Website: home-depot
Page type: cart
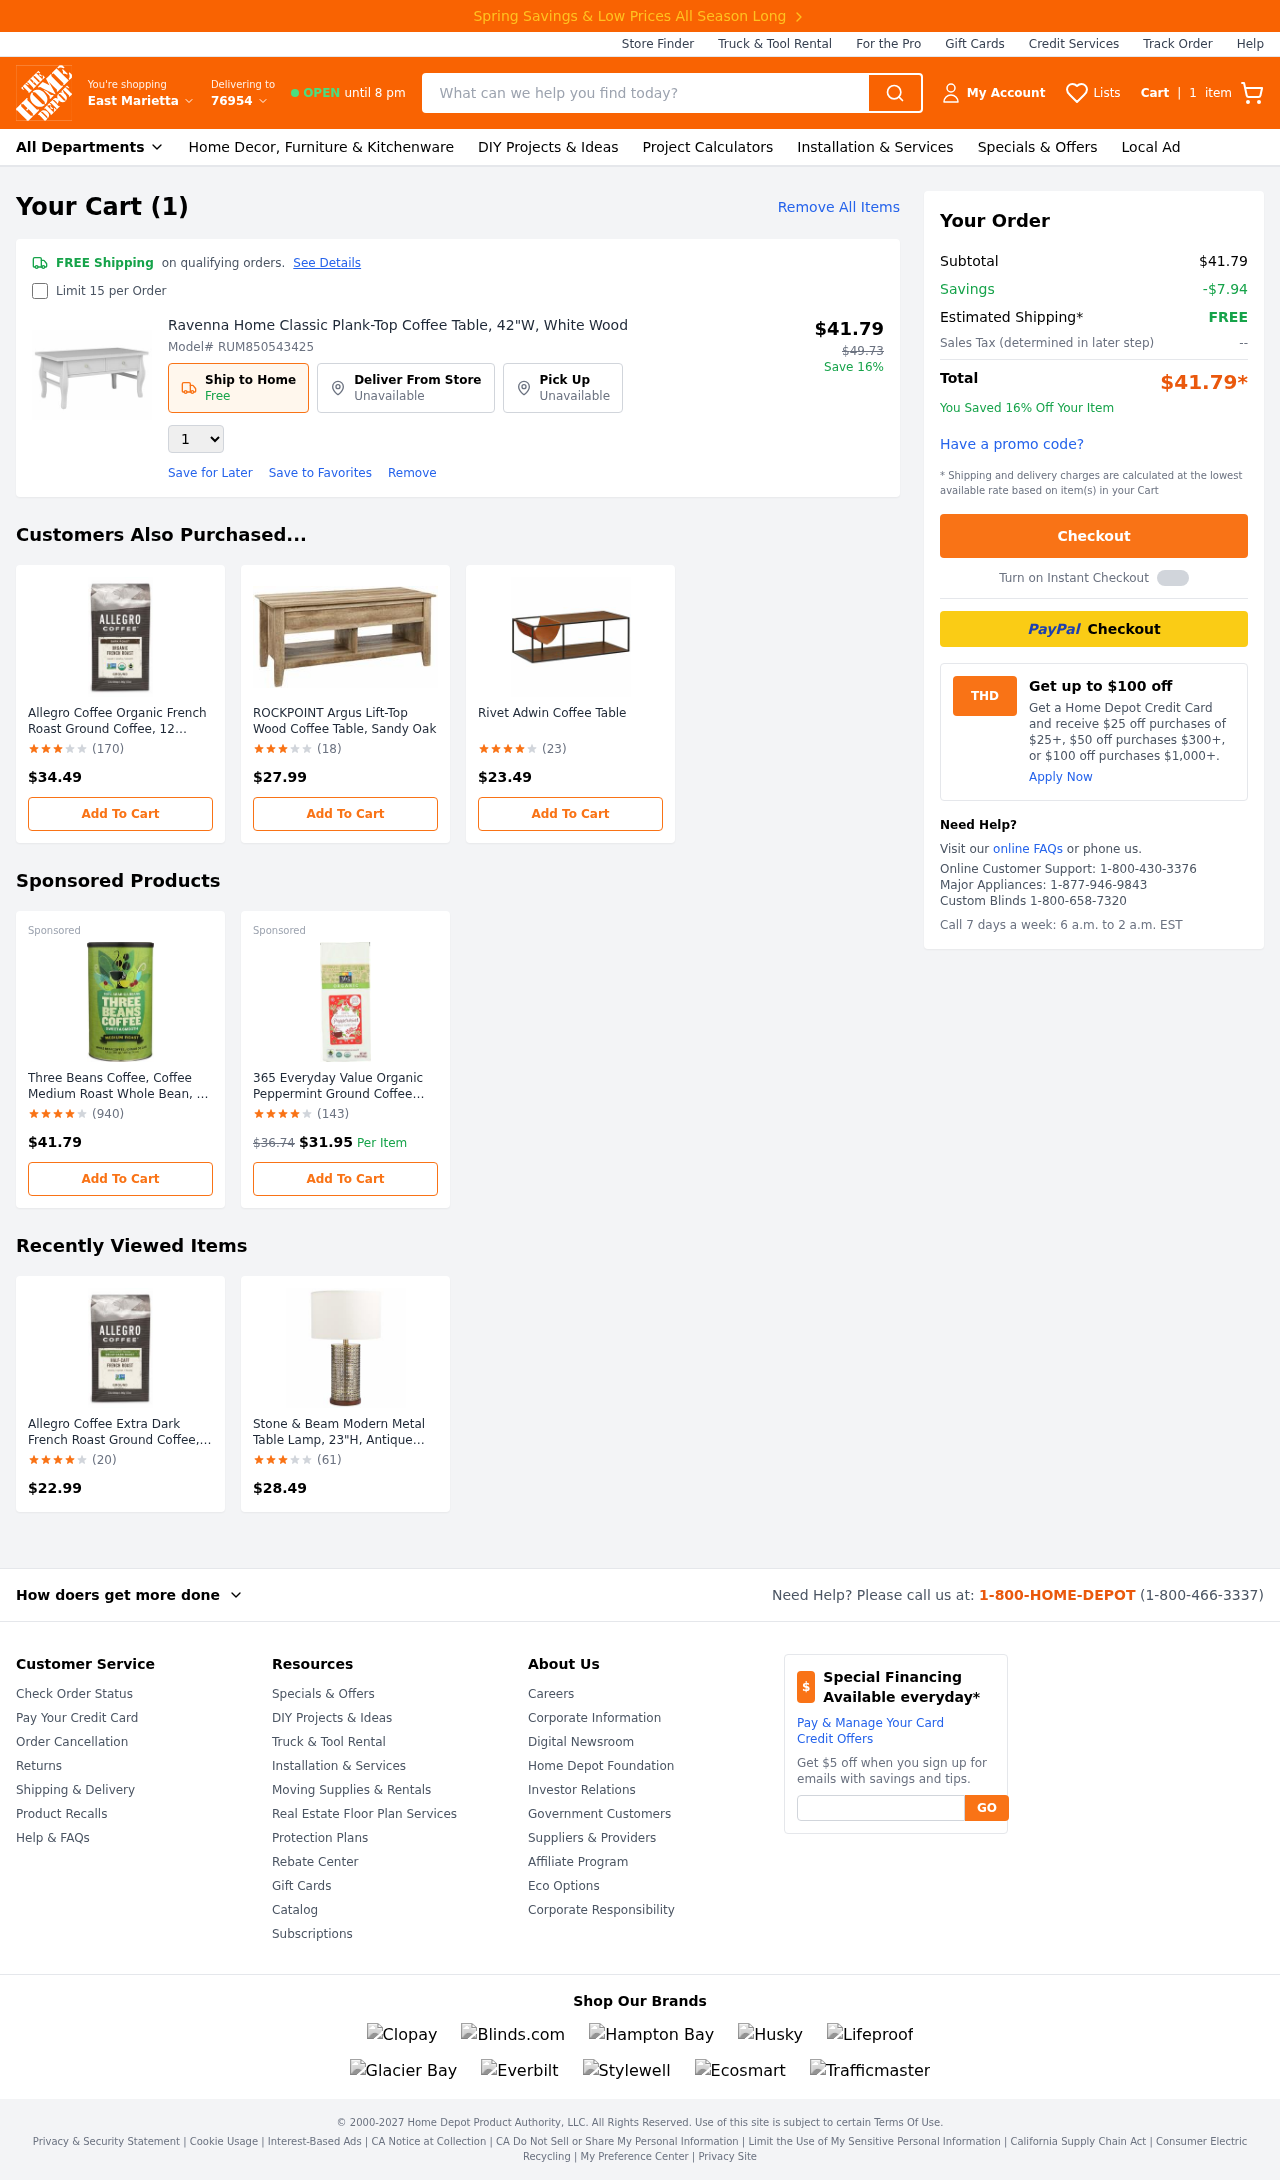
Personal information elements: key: PII_POSTCODE
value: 76954
Product elements: key: PRODUCT1_NAME
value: Ravenna Home Classic Plank-Top Coffee Table, 42"W, White Wood
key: PRODUCT1_PRICE
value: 41.79
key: PRODUCT1_QUANTITY
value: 1
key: PRODUCT2_NAME
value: Allegro Coffee Organic French Roast Ground Coffee, 12 Ounce
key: PRODUCT2_NUM_RATINGS
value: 170
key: PRODUCT2_PRICE
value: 34.49
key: PRODUCT2_RATING
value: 3.9
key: PRODUCT3_NAME
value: ROCKPOINT Argus Lift-Top Wood Coffee Table, Sandy Oak
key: PRODUCT3_NUM_RATINGS
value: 18
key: PRODUCT3_PRICE
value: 27.99
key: PRODUCT3_RATING
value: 3.8
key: PRODUCT4_NAME
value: Rivet Adwin Coffee Table
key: PRODUCT4_NUM_RATINGS
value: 23
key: PRODUCT4_PRICE
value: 23.49
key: PRODUCT4_RATING
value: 4.6
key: PRODUCT5_NAME
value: Three Beans Coffee, Coffee Medium Roast Whole Bean, 14 Ounce
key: PRODUCT5_NUM_RATINGS
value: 940
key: PRODUCT5_PRICE
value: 41.79
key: PRODUCT5_RATING
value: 4.1
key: PRODUCT6_NAME
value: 365 Everyday Value Organic Peppermint Ground Coffee Bag, 12 oz
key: PRODUCT6_NUM_RATINGS
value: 143
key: PRODUCT6_PRICE
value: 31.95
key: PRODUCT6_RATING
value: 4.6
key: PRODUCT7_NAME
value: Allegro Coffee Extra Dark French Roast Ground Coffee, 12 oz
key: PRODUCT7_NUM_RATINGS
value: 20
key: PRODUCT7_PRICE
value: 22.99
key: PRODUCT7_RATING
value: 4.8
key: PRODUCT8_NAME
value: Stone & Beam Modern Metal Table Lamp, 23"H, Antique Brass
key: PRODUCT8_NUM_RATINGS
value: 61
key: PRODUCT8_PRICE
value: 28.49
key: PRODUCT8_RATING
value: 3.8
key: PRODUCT1_ORIGINAL_PRICE
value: $49.73
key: PRODUCT6_ORIGINAL_PRICE
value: $36.74
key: PRODUCT_MODEL_NUMBER
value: RUM850543425
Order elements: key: ORDER_NUM_ITEMS
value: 1
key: ORDER_SUBTOTAL
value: $41.79
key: ORDER_SAVINGS
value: -$7.94
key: ORDER_TOTAL
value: $41.79*
Search elements: key: HEADER_SEARCH
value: What can we help you find today?